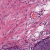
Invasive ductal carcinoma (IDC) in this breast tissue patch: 0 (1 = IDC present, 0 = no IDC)